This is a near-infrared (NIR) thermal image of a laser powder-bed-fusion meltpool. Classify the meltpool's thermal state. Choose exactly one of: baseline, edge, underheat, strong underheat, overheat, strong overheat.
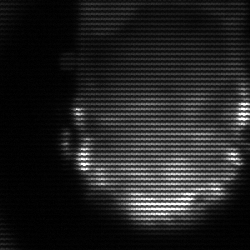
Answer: baseline